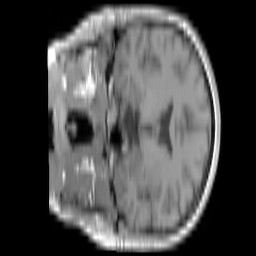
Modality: T1w
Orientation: coronal
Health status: ill
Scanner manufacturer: siemens
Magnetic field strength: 3 T
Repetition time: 0.35 s
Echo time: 0.00246 s